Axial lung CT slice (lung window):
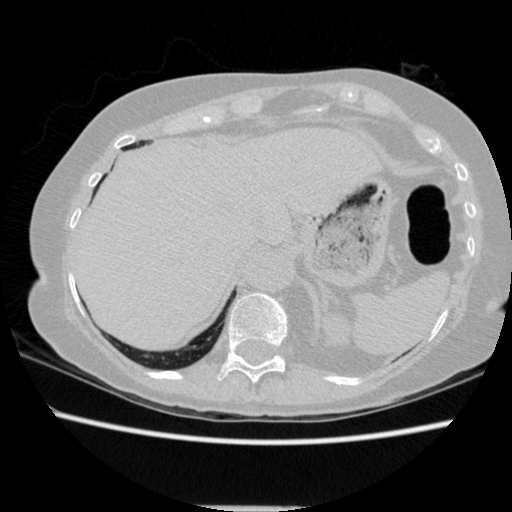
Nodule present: no